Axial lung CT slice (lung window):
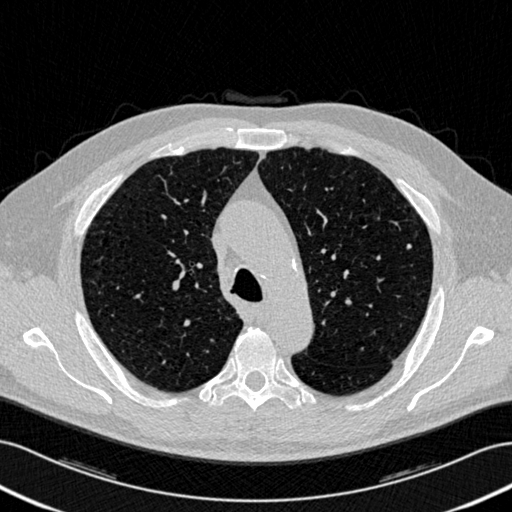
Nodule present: yes
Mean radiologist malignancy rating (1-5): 1.5